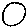
Label: circle